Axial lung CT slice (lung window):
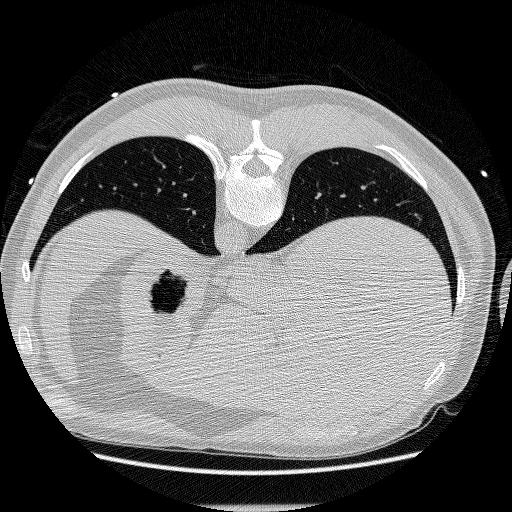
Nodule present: no